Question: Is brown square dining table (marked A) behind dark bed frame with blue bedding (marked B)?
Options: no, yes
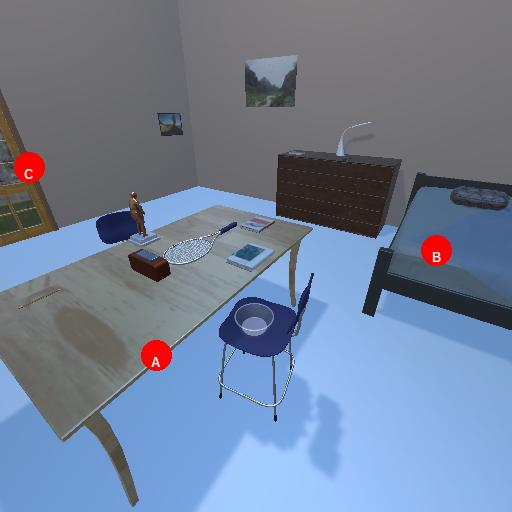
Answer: no